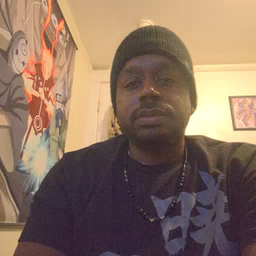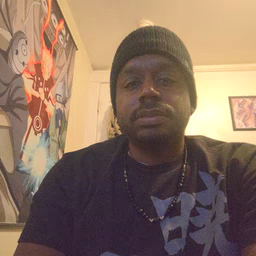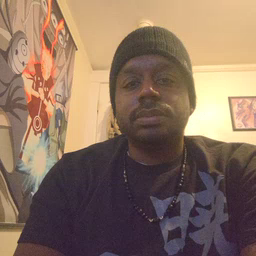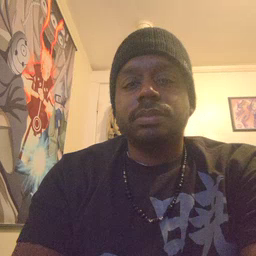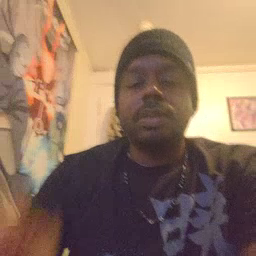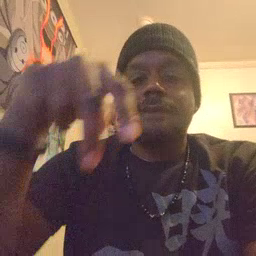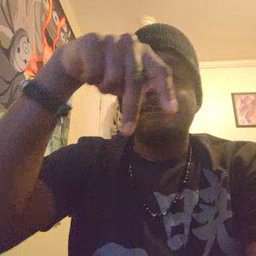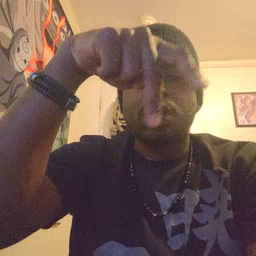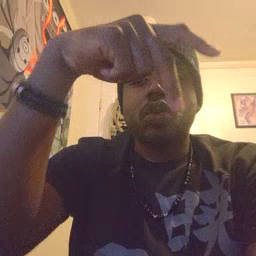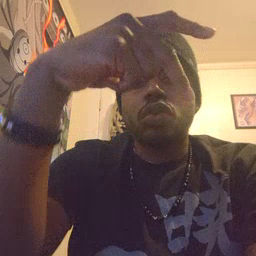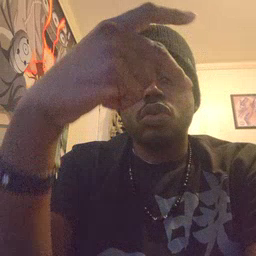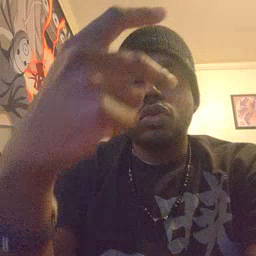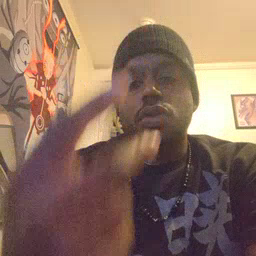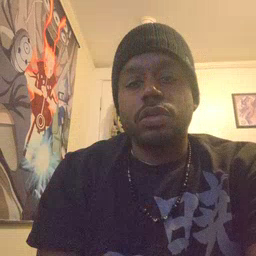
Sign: fall